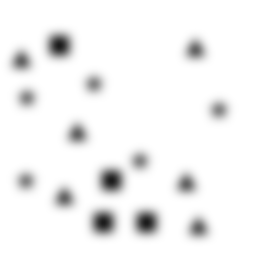
Squares: 4
Triangles: 6
Stars: 5
Total shapes: 15